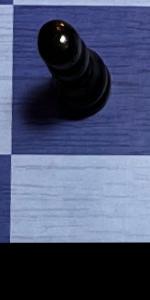
Label: Empty